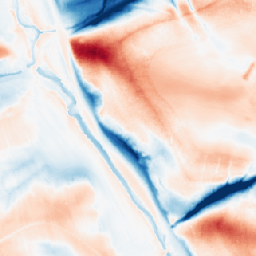
Category: classical
Decomposition family: gaussian_anisotropic
Decomposition parameters: sigma_x: 2
sigma_y: 20
Upsampling method: area
Upsampling parameters: scale: 8
Upsampling scale: 8